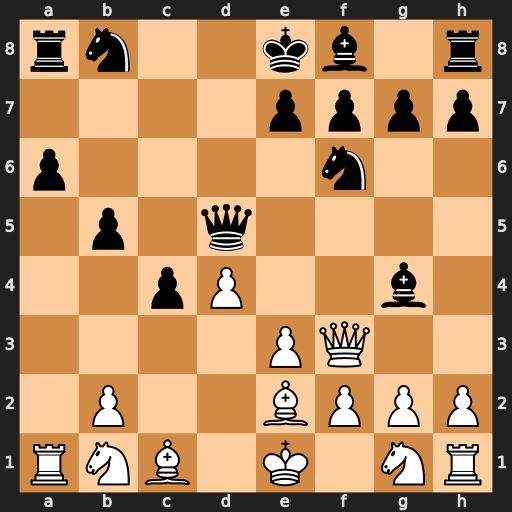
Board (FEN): rn2kb1r/4pppp/p4n2/1p1q4/2pP2b1/4PQ2/1P2BPPP/RNB1K1NR
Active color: w
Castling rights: KQkq
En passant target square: -
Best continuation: Qxd5 Nxd5 Bxg4